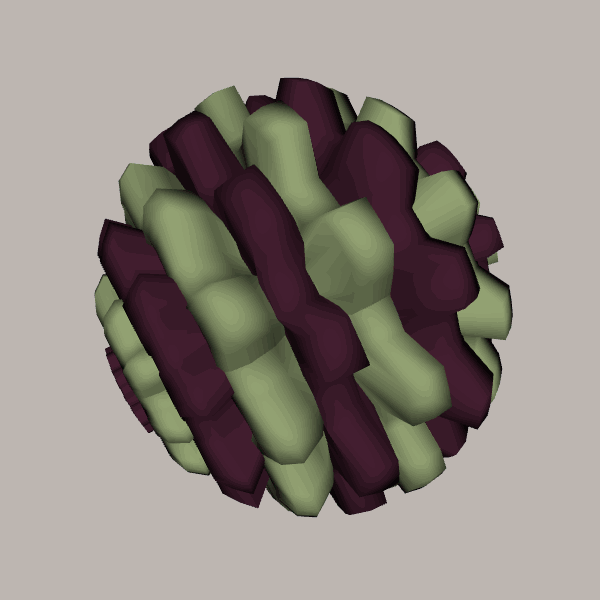
Background: light